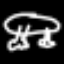
Label: frog